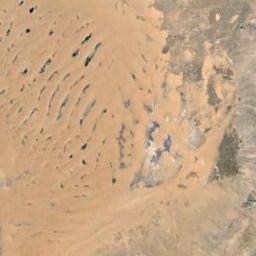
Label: desert